Field crop: maize
Growth stage: 2
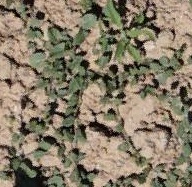
Species: convolvulus